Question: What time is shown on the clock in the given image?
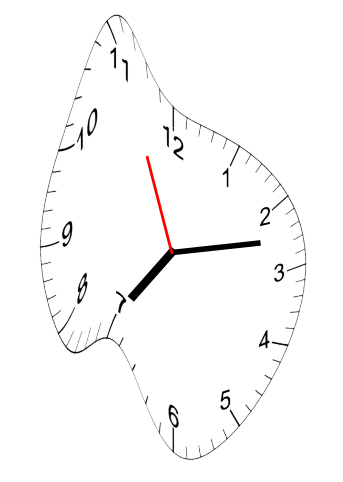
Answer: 07:12:56